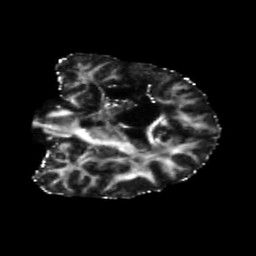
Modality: FA
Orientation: coronal
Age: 44
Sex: female
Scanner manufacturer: siemens
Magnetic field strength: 3 T
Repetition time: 5.47 s
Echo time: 0.0854 s